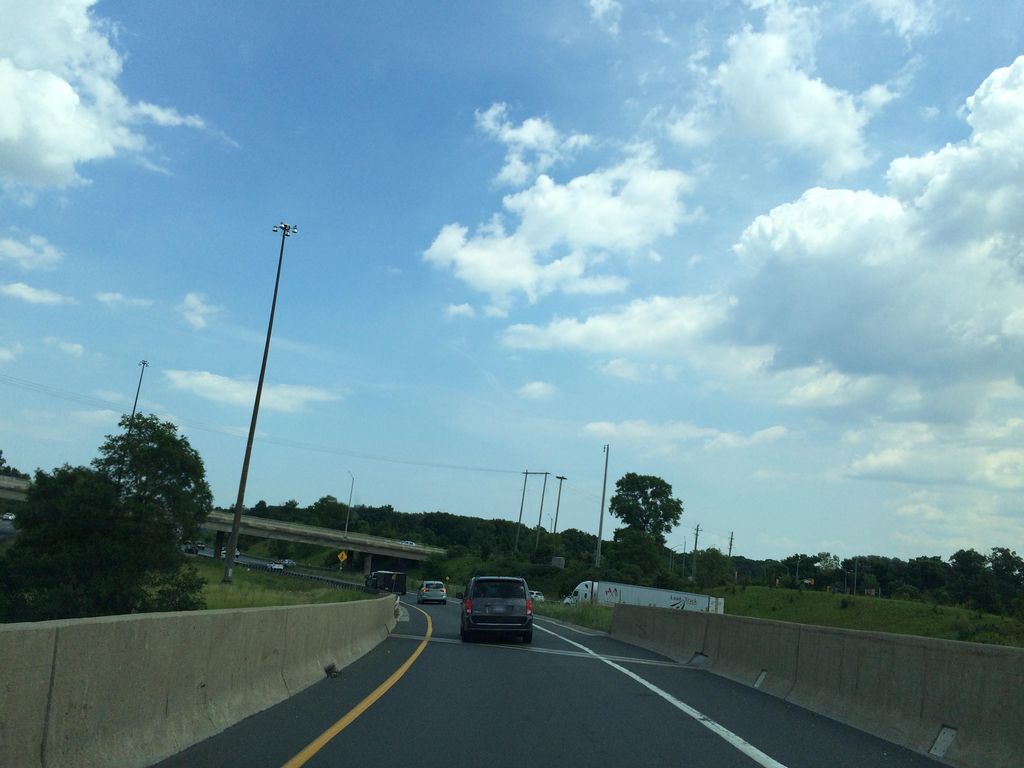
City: hamilton